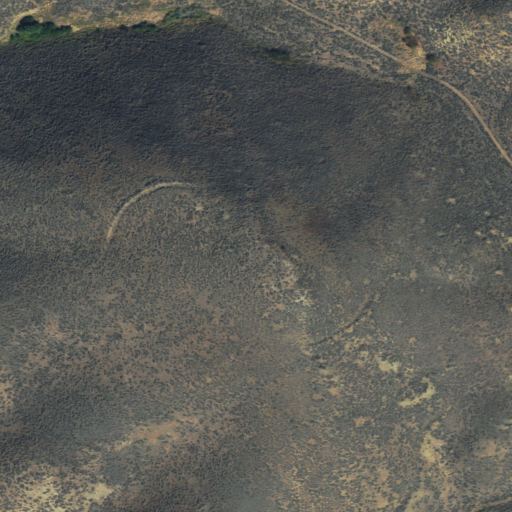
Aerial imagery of mountain in Idaho named Bunker Hill containing shrub and evergreen forest